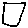
Label: square